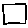
Label: square